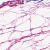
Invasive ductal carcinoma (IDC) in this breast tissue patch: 0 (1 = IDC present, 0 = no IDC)